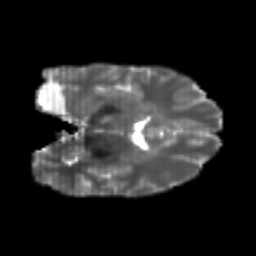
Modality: T2w
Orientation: coronal
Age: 20
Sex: female
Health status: healthy
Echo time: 0.074 s